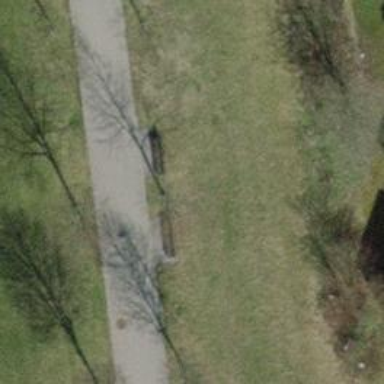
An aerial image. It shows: Brown bench.